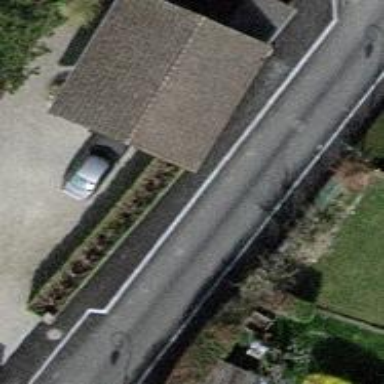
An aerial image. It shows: Residential road with asphalt surface and sidewalks on both sides. There is choker for traffic calming.